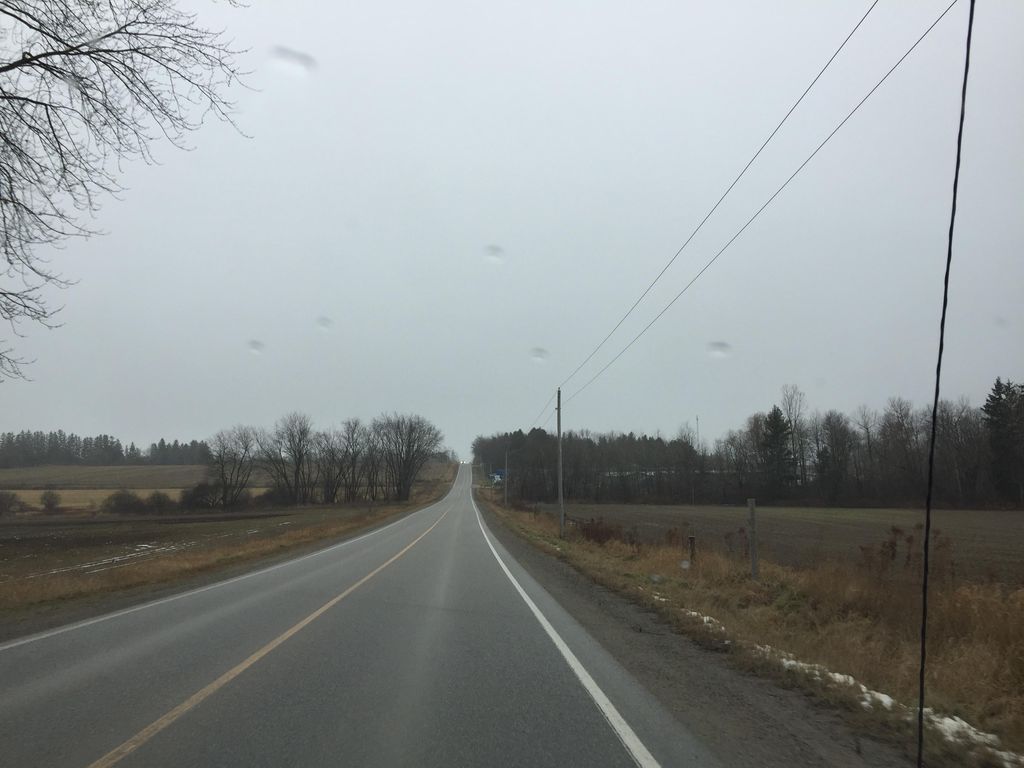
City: kitchener-waterloo